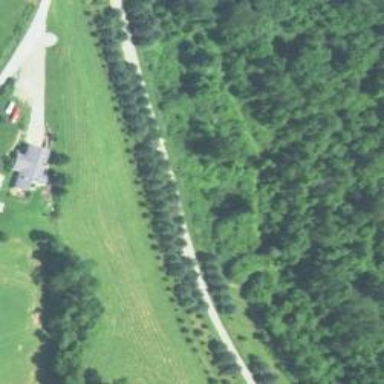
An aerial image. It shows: Row of trees in natural setting.